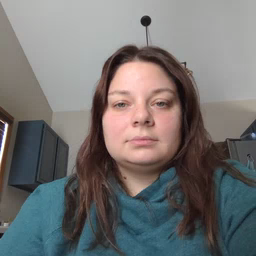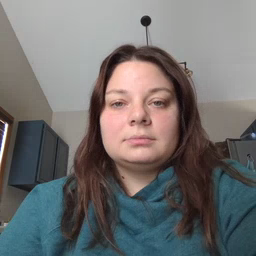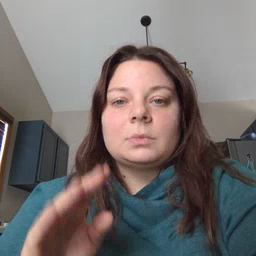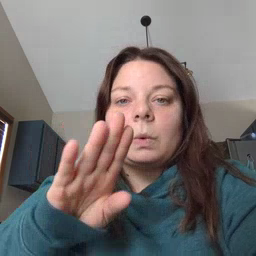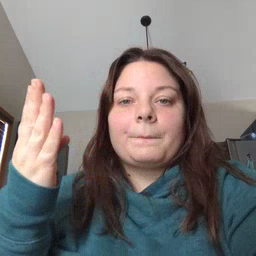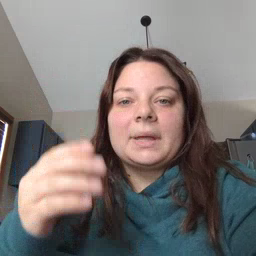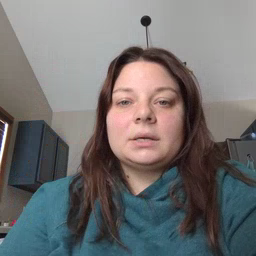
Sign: open